The plot is a time-scale (wavelet) decomposition of a bearing vibration signal. Classify the bearing condition as one of: normal, inner_race, outer_race, ball.
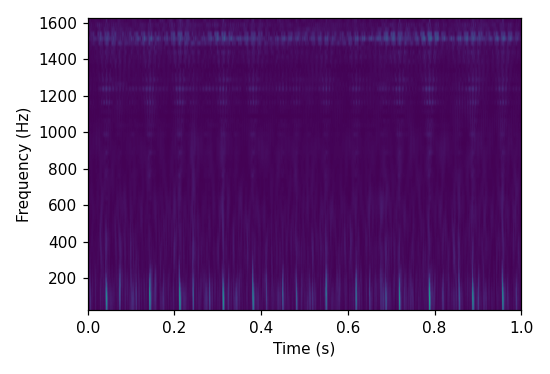
Answer: inner_race